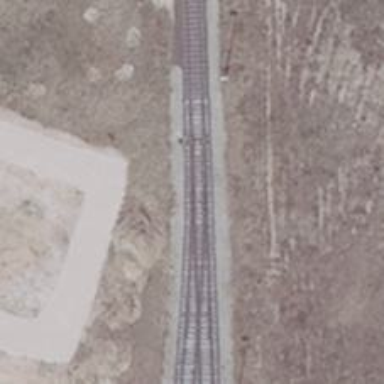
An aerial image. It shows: Railway switch.